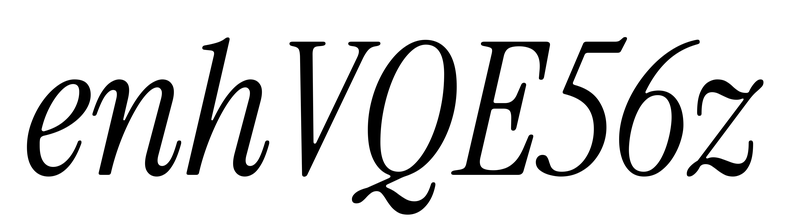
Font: InstrumentSerif-Italic